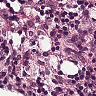
Metastatic tissue present: no